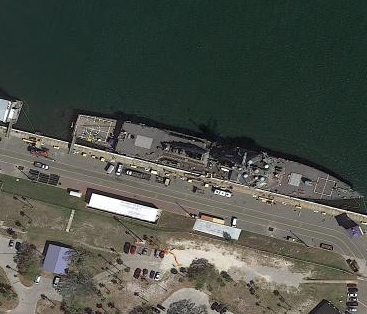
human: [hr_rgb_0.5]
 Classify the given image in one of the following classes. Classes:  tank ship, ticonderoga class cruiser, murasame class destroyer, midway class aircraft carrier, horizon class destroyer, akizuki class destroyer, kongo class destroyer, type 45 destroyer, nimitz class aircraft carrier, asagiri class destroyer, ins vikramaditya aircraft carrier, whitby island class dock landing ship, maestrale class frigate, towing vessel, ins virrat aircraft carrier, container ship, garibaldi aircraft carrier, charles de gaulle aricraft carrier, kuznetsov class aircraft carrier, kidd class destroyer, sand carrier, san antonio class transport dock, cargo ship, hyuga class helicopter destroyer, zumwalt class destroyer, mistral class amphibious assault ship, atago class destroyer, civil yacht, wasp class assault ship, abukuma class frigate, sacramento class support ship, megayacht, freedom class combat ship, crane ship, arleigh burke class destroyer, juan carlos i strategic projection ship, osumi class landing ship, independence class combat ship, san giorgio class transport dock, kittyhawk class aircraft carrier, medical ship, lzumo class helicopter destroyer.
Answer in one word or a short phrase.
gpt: Arleigh Burke class destroyer